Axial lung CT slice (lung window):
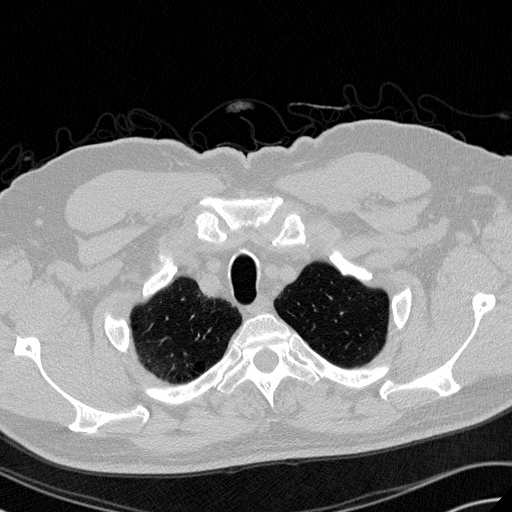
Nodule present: no